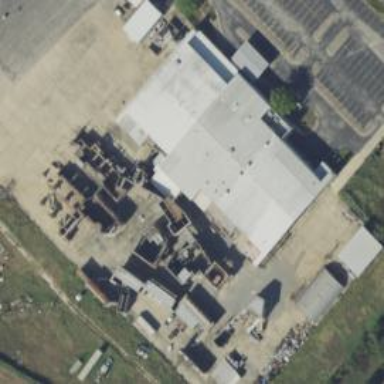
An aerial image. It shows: Hangar building.